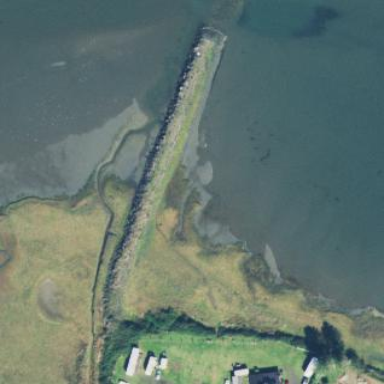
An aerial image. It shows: Breakwater structure.